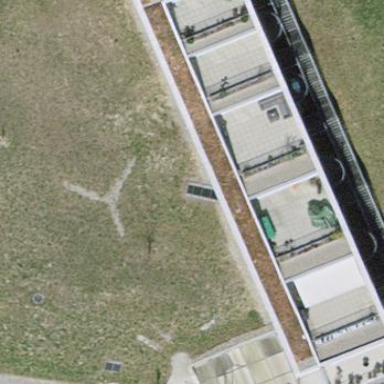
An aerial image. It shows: Terrace building.